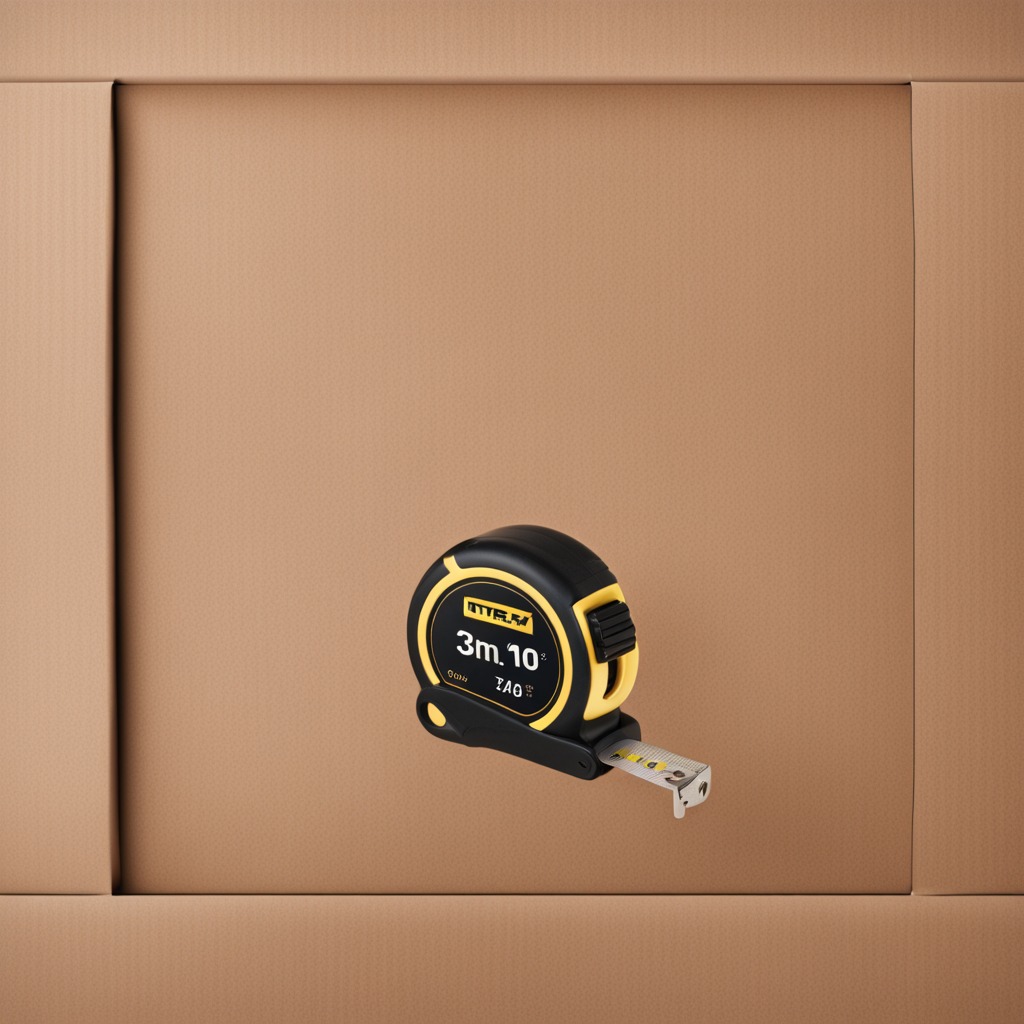
A measuring tape lies on the cardboard box surface in an outdoor workshop during daytime bright natural light soft shadows slightly creased but